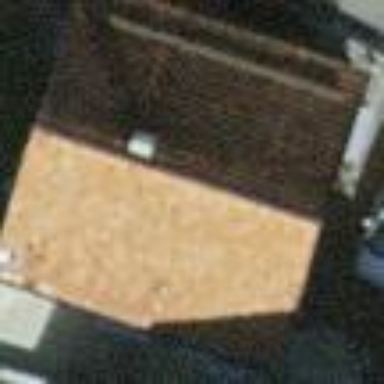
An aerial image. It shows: Simple house.